You are looking at the short-time Fourier spectrogram of a bearing's acceleration signal. Classify the bearing condition as one of: normal, inner_race, outer_race, ball.
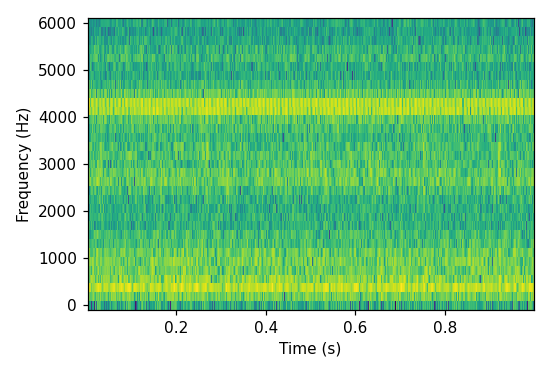
Answer: normal